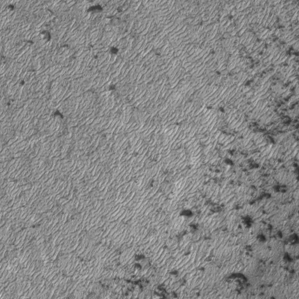
Label: frost